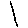
Label: line